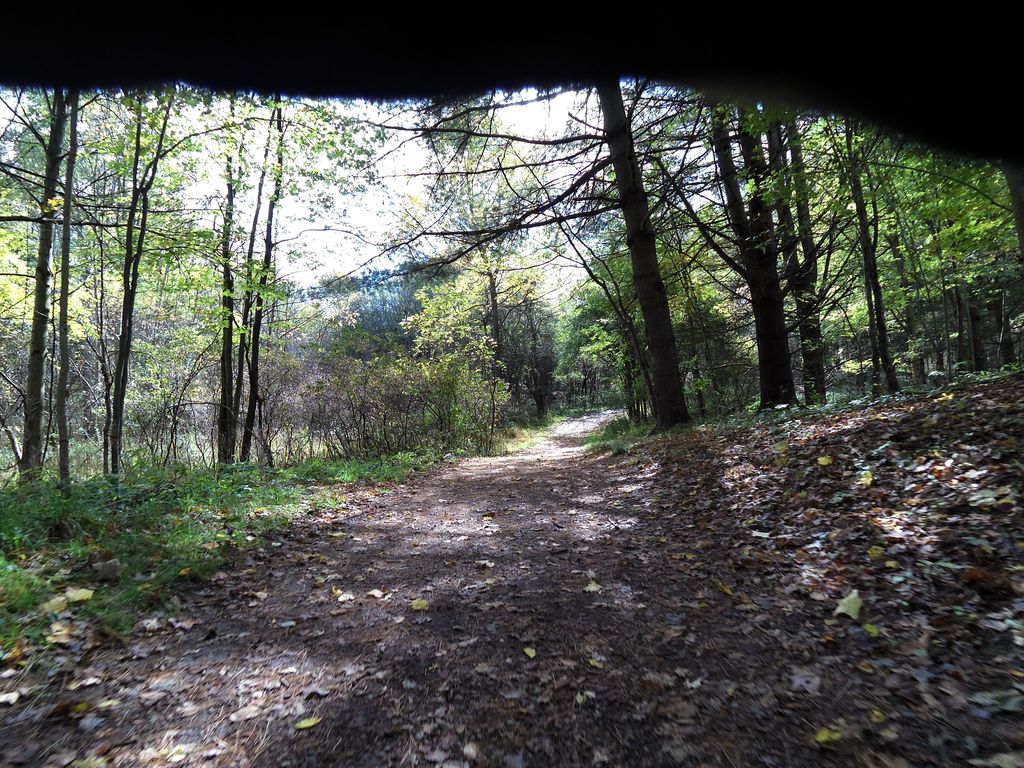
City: hamilton